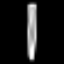
Label: pencil